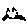
Label: cat